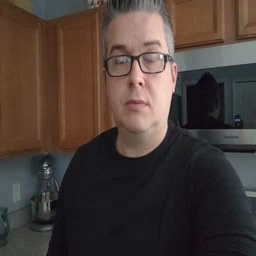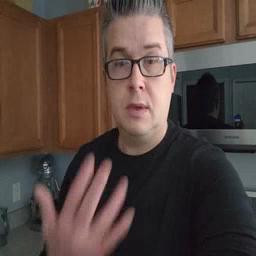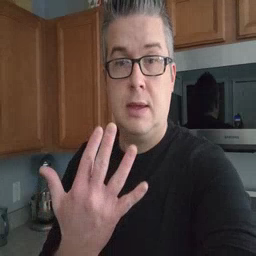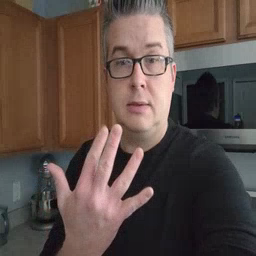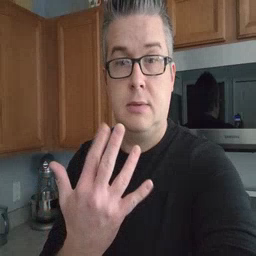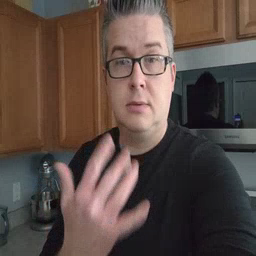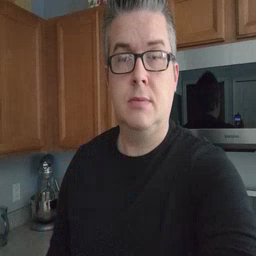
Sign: finger